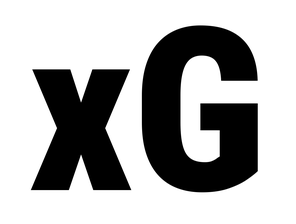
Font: Roboto_Condensed_Black